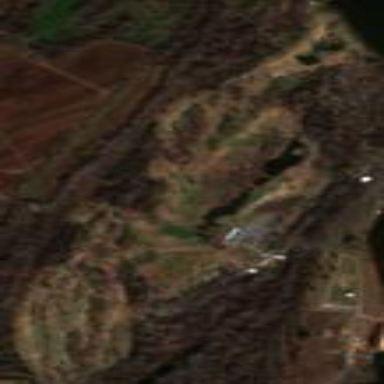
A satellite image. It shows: Golf course surrounded by greenery.